Question: I did write this code for seeing star ratings but I want them to be in same row. I am trying to use table tags but it does not work. Please show me how to start so I can continue and finish it. It should look similar to this picture:

Here is my code but I stuck for how to do it. Thank you for helping.
'''
<!DOCTYPE html>
<html lang="en">
<head>
<meta charset="UTF-8">
<title>Star Rating</title>
<style>
h2 {
text-align: center;
color: white;
font-size: 30px;
font-family: Calibri;
}
#position {
text-align: center;
}
#box {
outline: 10px double;
outline-color: black;
outline-offset: 1px;
background: dodgerblue;
margin-top: 20px;
margin-left: 20px;
margin-right: 20px;
}
.star-icon {
color: #ddd;
font-size: 2em;
position: relative;
}
.star-icon.full:before {
text-shadow: 0 0 2px rgba(0,0,0,0.7);
color: #FDE16D;
content: 'deg5'; /* Full star in UTF-8 */
position: absolute;
left: 0;
}
@-moz-document url-prefix() { /* Firefox Hack :( */
.star-icon {
font-size: 50px;
line-height: 20px;
}
}
</style>
</head>
<body>
<div id="box">
<div id="position">
<h2>Rating</h2>
<div class="position">
<span class="star-icon full"></span>
<span class="star-icon full"></span>
<span class="star-icon "></span>
<span class="star-icon "></span>
<span class="star-icon"></span>
</div>
<h2>Rating</h2>
<div id="position">
<span class="star-icon full "></span>
<span class="star-icon full"></span>
<span class="star-icon full"></span>
<span class="star-icon "></span>
<span class="star-icon"></span>
</div>
<h2>Rating</h2>
<div id="position">
<span class="star-icon full"></span>
<span class="star-icon full"></span>
<span class="star-icon full"></span>
<span class="star-icon full"></span>
<span class="star-icon"></span>
</div>
</div>
</div>
</body>
</html>
'''
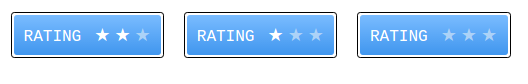
Answer: we can achieve it by adding 'display: inline-block' to the '#box' and 'h2'.
'''
<html lang="en">
<head>
<meta charset="UTF-8">
<title>Star Rating</title>
<style>
h2 {
text-align: center;
color: white;
font-size: 30px;
font-family: Calibri;
display: inline-block;
}
#position {
text-align: center;
display: inline-block;
}
#box {
outline: 10px double;
outline-color: black;
outline-offset: 1px;
background: dodgerblue;
margin-top: 20px;
margin-left: 20px;
margin-right: 20px;
text-align: center;
}
.star-icon {
color: #ddd;
font-size: 2em;
position: relative;
}
.star-icon.full:before {
text-shadow: 0 0 2px rgba(0,0,0,0.7);
color: #FDE16D;
content: 'deg5'; /* Full star in UTF-8 */
position: absolute;
left: 0;
}
@-moz-document url-prefix() { /* Firefox Hack :( */
.star-icon {
font-size: 50px;
line-height: 20px;
}
}
</style>
</head>
<body>
<div id="box">
<div id="position">
<h2>Rating</h2>
<div id="position">
<span class="star-icon full"></span>
<span class="star-icon full"></span>
<span class="star-icon "></span>
<span class="star-icon "></span>
<span class="star-icon"></span>
</div>
<h2>Rating</h2>
<div id="position">
<span class="star-icon full "></span>
<span class="star-icon full"></span>
<span class="star-icon full"></span>
<span class="star-icon "></span>
<span class="star-icon"></span>
</div>
<h2>Rating</h2>
<div id="position">
<span class="star-icon full"></span>
<span class="star-icon full"></span>
<span class="star-icon full"></span>
<span class="star-icon full"></span>
<span class="star-icon"></span>
</div>
</div>
</div>
</body>
</html>
'''